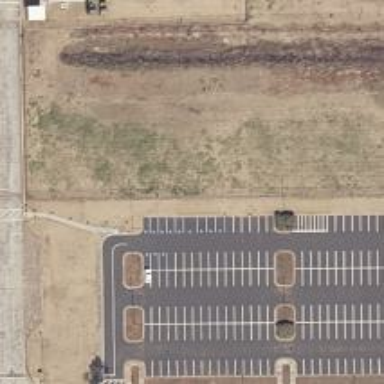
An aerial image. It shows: Parking space.